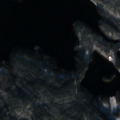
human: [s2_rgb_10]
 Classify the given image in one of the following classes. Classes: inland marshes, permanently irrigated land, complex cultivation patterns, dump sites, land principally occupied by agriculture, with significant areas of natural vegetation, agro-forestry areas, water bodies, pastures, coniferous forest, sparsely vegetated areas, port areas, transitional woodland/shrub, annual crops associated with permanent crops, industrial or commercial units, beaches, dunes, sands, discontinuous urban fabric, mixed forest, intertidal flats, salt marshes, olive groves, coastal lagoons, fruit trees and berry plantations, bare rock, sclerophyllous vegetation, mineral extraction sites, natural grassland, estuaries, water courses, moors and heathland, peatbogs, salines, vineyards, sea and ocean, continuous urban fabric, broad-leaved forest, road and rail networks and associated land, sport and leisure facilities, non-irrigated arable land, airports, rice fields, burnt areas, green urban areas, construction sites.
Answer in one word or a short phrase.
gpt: coniferous forest, mixed forest, transitional woodland/shrub, water bodies